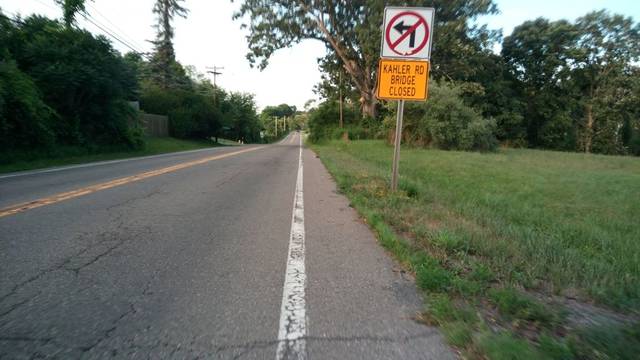
Region: United States
Coordinates: 42.139, -76.912